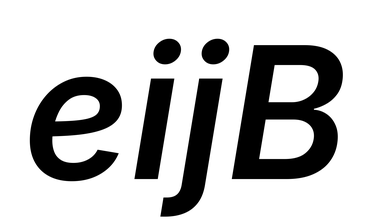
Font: Inter-Italic_SemiBold_Italic